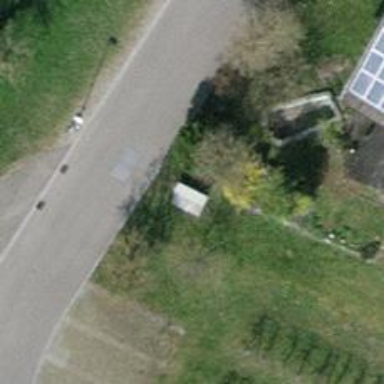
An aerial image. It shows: Street cabinet of man-made origin.